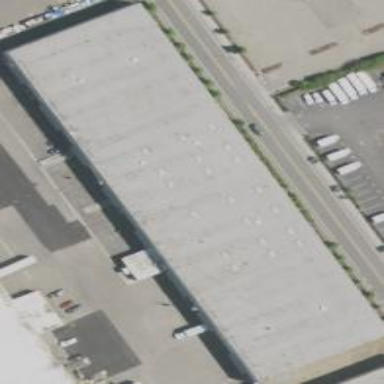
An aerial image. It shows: Warehouse.